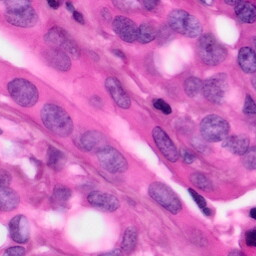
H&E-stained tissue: Pancreatic